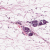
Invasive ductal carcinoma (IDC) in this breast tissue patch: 0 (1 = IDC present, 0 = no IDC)